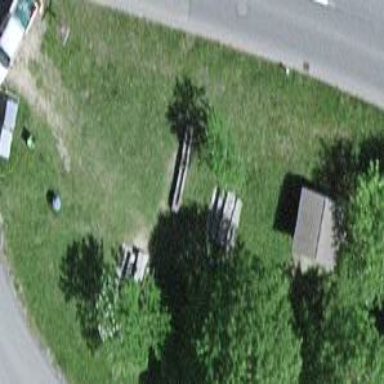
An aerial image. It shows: Rest area on the road.